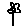
Label: flower